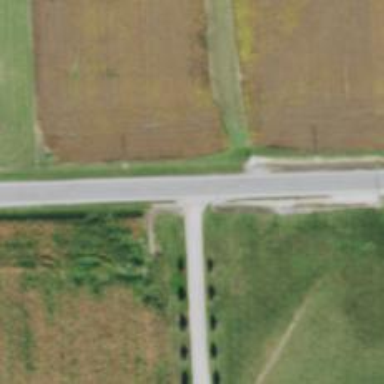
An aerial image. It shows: Secondary road.